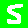
Digit: 5